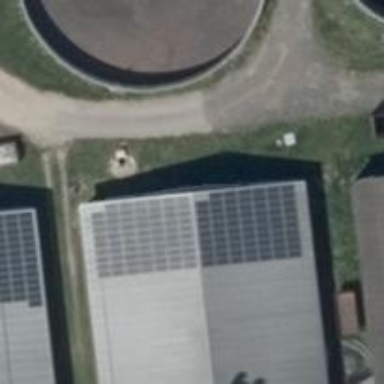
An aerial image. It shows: Solar photovoltaic panel generator producing electricity in small installation.